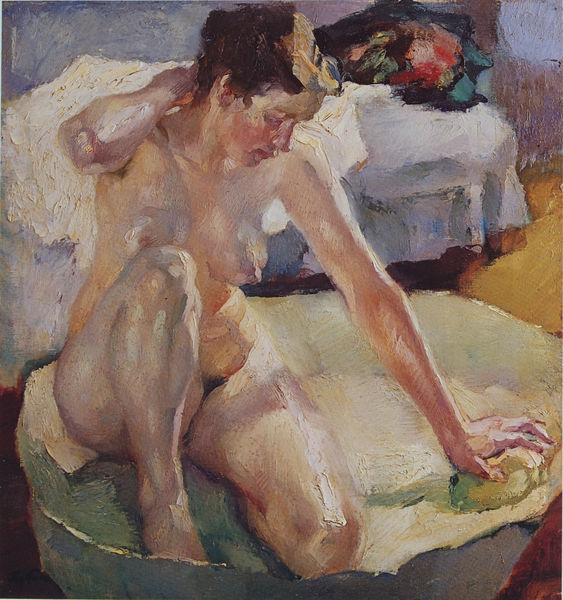
Titel: Morgentoilette
Künstler: Leo Putz
Standort: München
Institution: Galerie Heseler
Schlagwörter: akt, blau, dunkel, fuß, gemälde, hand, haut, kopf, körper, nackt, schatten, schlaf, wasser, weiß, baden, badende, cezanne, gelb, grün, impressionismus, mädchen, ocker, sitzen, bewegung, blumen, braun, brust, busen, degas, fenster, finger, frankreich, frau, frisur, geste, grau, haar, hell, hintergrund, kleid, licht, nase, ohr, orange, pastell, profil, raum, renoir, rücken, schwarz, tisch, tür, zimmer, blick, dame, rose, rot, tuch, beige, expressionismus, wand, arm, arme, augen, gesicht, inkarnat, kleidung, schüssel, bild, bildnis, portrait, porträt, tischtuch, öl, morgen, pastos, boden, haare, realismus, sitzend, tücher, decke, lippen, rosa, beine, hellblau, kübel, bein, brüste, dutt, füße, frauenakt, hocke, liegen, abstrakt, sonnenlicht, lila, violett, bank, nacken, rand, ölgemälde, kissen, bezug, duktus, weiblich, impressionistisch, monet, muskeln, glanz, bett, bettdecke, laken, wange, brustwarzen, ellenbogen, knie, liegend, scham, scheide, schenkel, geschlossen, lider, blumenstrauß, bad, waschen, nacktheit, denken, morgentoilette, reinigen, schienbein, becken, knien, liebermann, augenlider, freud, badewanne, badezuber, wanne, zuber, liege, toilette, schoss, betttuch, bettlaken, knieend, schamhaare, seife, bottich, grund, sauber, waschzuber, ackt, liegt, schwamm, frauenkörper, waschung, kratzen, impressionist, hautfarben, ffff, bleu, lucian freud, putzen, reinigung, wischen, aktion, achseln, badem, base, canape, deckw, enthüllt, grübeln, hüllenlos, liegestatt, mintgrün, badeb, gebärde, brsut, körperpflege, sachen, marm, frau akt, frau expressiv, grust, wwanne, badende frau, hatu